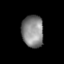
Tissue: lung
Cell type: Endothelial cells
Senescence score: 0.2145
Nuclear area (px): 682
Mean DAPI intensity: 134.258